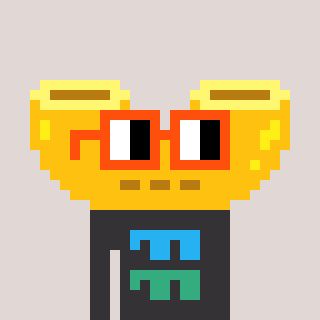
a pixel art character with square orange glasses, a macaroni-shaped head and a grayscale-colored body on a warm background